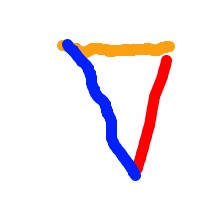
Shape: triangle